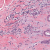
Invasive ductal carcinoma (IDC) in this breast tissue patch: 1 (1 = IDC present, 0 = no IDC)